Question: I wanted to create JMenu with an oval icon for my 'JMenuItem'
So I know I should use:
'''
JMenuItem item = new JMenuItem(title);
item.setIcon(icon)
'''
But how to create that kind of icon:

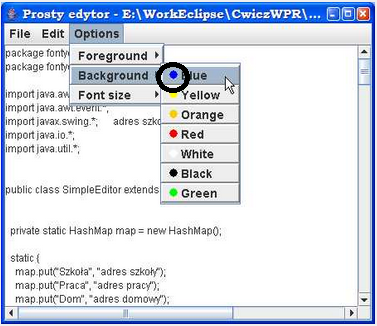
Answer: You could make your own 'Icon'-implementation:
'''
public class OvalIcon implements Icon {
private int width;
private int height;
private Color color;
public OvalIcon(int w, int h, Color color) {
if((w | h) < 0) {
throw new IllegalArgumentException("Illegal dimensions: "
+ "(" + w + ", " + h + ")");
}
this.width = w;
this.height = h;
this.color = (color == null) ? Color.BLACK : color;
}
@Override
public void paintIcon(Component c, Graphics g, int x, int y) {
Color temp = g.getColor();
g.setColor(color);
g.fillOval(x, y, getIconWidth(), getIconHeight());
g.setColor(temp);
}
@Override
public int getIconWidth() {
return width;
}
@Override
public int getIconHeight() {
return height;
}
}
'''